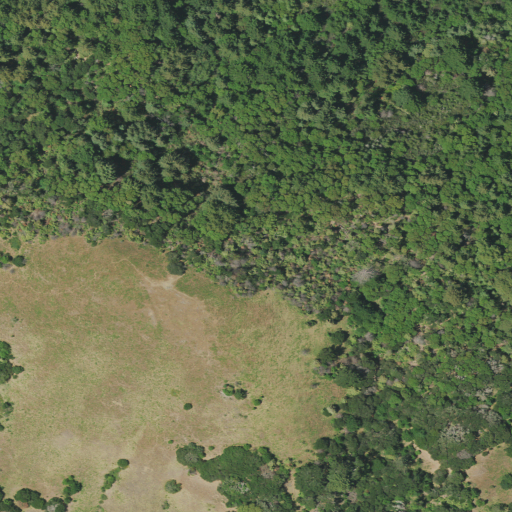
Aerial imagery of mountain in California named Pilot Knob containing evergreen forest, grassland, shrub, and mixed forest